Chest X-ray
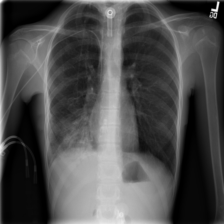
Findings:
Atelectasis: negative
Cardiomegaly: negative
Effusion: positive
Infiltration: negative
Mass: negative
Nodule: negative
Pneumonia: positive
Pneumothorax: negative
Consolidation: negative
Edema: negative
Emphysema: negative
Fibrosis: negative
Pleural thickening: negative
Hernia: negative